Question: I am working on highchart column chart. But I got stuck in series adding part. This is my code
'''
function renderChart(series_data){
$("#container").height(400);
var chart = new Highcharts.Chart({
chart: {
type: 'column',
renderTo: 'container',
marginBottom: 105
},
title: {
text: 'Issue Sales',
},
xAxis: {
type: 'datetime',
dateTimeLabelFormats: {
month: '%e. %b',
year: '%b'
},
minTickInterval: 24 * 3600 * 1000,
labels: {
rotation: -45,
align: 'right',
style: {
fontSize: '13px',
fontFamily: 'Verdana, sans-serif'
}
}
},
yAxis: {
plotLines: [{
value: 0,
width: 1,
color: '#808080'
}],
title: {
text: 'Number of Units',
margin: 80
}
},
tooltip: {
shared: true,
valueSuffix: ''
},
legend: {
floating: true,
borderWidth: 1,
backgroundColor: '#FFFFFF'
},
series: {}
});
$.each(series_data, function(key, val) {
toSeries = [];
cat_name = key;
date_data = [];
xdate = '';
$.each(val,function(k,v){
chartdate = v.date;
chartcount = v.count;
dateval = chartdate.split("-");
x = Date.UTC(dateval[0], dateval[1] - 1, dateval[2]);
toSeries.push([x,chartcount]);
});
chart.addSeries({
name : cat_name,
data : parseFloat(toSeries)
});
});
}
'''
If I am adding constant series data like
'''
chart.addSeries({ name: 'Rainfall11', type: 'column', color: '#08F',
data:[100, 200, 300, 400, 100, 200]
});
'''
some graph is displaying. But while coming to dynamic data it doesn't show up. Also I am using Date.UTC function to display the
I sending the json data through the variable, series_data to the function renderChart that is the result of another ajax function . The sample json result is this.
> {"Ferrari April
2013":[{"date":"2013-06-05","month":"June-2013","count":"1.00"},{"date":"2013-06-08","month":"June-2013","count":"1.00"},{"date":"2013-06-15","month":"June-2013","count":"1.00"},{"date":"2013-06-16","month":"June-2013","count":"1.00"}],"Ferrari
May
2013":[{"date":"2013-06-05","month":"June-2013","count":"1.00"},{"date":"2013-06-07","month":"June-2013","count":"1.00"},{"date":"2013-06-08","month":"June-2013","count":"2.00"},{"date":"2013-06-09","month":"June-2013","count":"3.00"}],"Ferrari
March
2013":[{"date":"2013-06-07","month":"June-2013","count":"1.00"}],"Ferrari
June
2013":[{"date":"2013-06-10","month":"June-2013","count":"1.00"},{"date":"2013-06-11","month":"June-2013","count":"1.00"},{"date":"2013-06-12","month":"June-2013","count":"1.00"},{"date":"2013-06-13","month":"June-2013","count":"3.00"},{"date":"2013-06-14","month":"June-2013","count":"2.00"},{"date":"2013-06-16","month":"June-2013","count":"4.00"},{"date":"2013-06-17","month":"June-2013","count":"1.00"},{"date":"2013-06-18","month":"June-2013","count":"2.00"}],"Ferrari
February
2013":[{"date":"2013-06-11","month":"June-2013","count":"1.00"},{"date":"2013-06-18","month":"June-2013","count":"1.00"}]}
The problem comes in the Date.UTC part i guess . Because when I do a console.log() it is showing NaN .
Please help to fix this issue.
I am excepting a result like this.

<URL>
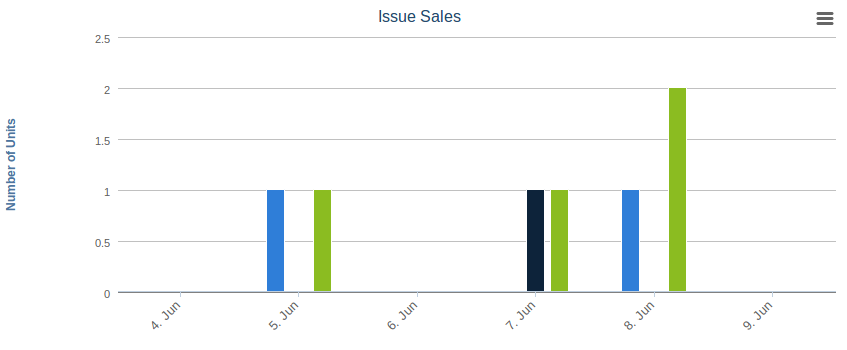
Answer: '''
var series_data = {"Ferrari April 2013":[{"date":"2013-06-05","month":"June-2013","count":"1.00"}],"Ferrari January 2013":[{"date":"2013-06-02","month":"June-2013","count":"1.00"}],"Ferrari March 2013":[{"date":"2013-06-07","month":"June-2013","count":"1.00"}],"Ferrari May 2013":[{"date":"2013-06-01","month":"June-2013","count":"1.00"},{"date":"2013-06-01","month":"June-2013","count":"1.00"},{"date":"2013-06-02","month":"June-2013","count":"2.00"},{"date":"2013-06-03","month":"June-2013","count":"2.00"},{"date":"2013-06-04","month":"June-2013","count":"1.00"},{"date":"2013-06-05","month":"June-2013","count":"1.00"},{"date":"2013-06-07","month":"June-2013","count":"1.00"}]};
renderChart(series_data)
function renderChart(series_data){
var chart = new Highcharts.Chart({
chart: {
type: 'column',
renderTo: 'container',
marginBottom: 105
},
title: {
text: 'Issue Sales',
},
xAxis: {
type: 'datetime',
dateTimeLabelFormats: { // don't display the dummy year
month: '%e. %b',
year: '%b'
},
minTickInterval: 24 * 3600 * 1000,
labels: {
rotation: -45,
align: 'right',
style: {
fontSize: '13px',
fontFamily: 'Verdana, sans-serif'
}
}
},
yAxis: {
plotLines: [{
value: 0,
width: 1,
color: '#808080'
}],
title: {
text: 'Number of Units',
margin: 40
}
},
tooltip: {
shared: true,
valueSuffix: ''
},
legend: {
floating: true,
borderWidth: 1,
backgroundColor: '#FFFFFF'
},
plotOptions: {
column: {
}
},
series: {}
});
$.each(series_data, function(key, val) {
toSeries = [];
cat_name = key;
date_data = [];
xdate = '';
$.each(val,function(k,v){
chartdate = v.date;
chartcount = v.count;
dateval = chartdate.split("-");
x = Date.UTC(dateval[0], dateval[1] - 1, dateval[2]);
toSeries.push([x,parseInt(chartcount)]); // Parse your data here!
});
chart.addSeries({
name : cat_name,
data : toSeries
});
});
}
'''
Hope it works!